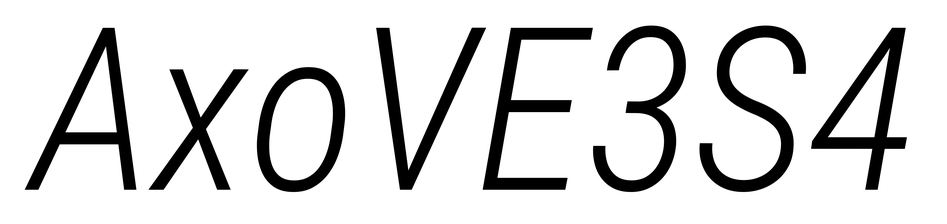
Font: Roboto-Italic_Condensed_Light_Italic